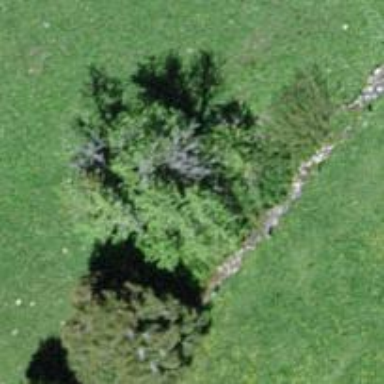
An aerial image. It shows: Needle-leaved tree in natural setting.